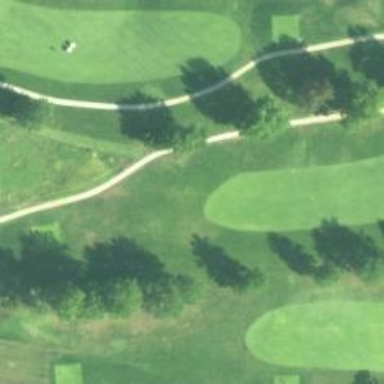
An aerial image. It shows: Path for both road and golf.